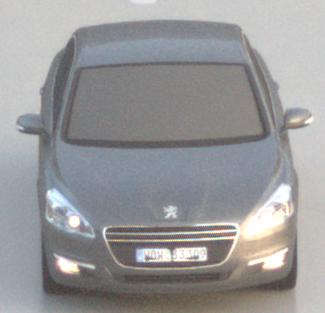
Make: Peugeot
Model: 508 120 VTi
Detailed model: 508 (I) Limousine
Model produced from: 2011/03
Model produced until: 2014/05
Doors: 4
Color: gray
Road condition: wet road
Daytime: sunrise or sunset
Contrast: low contrast